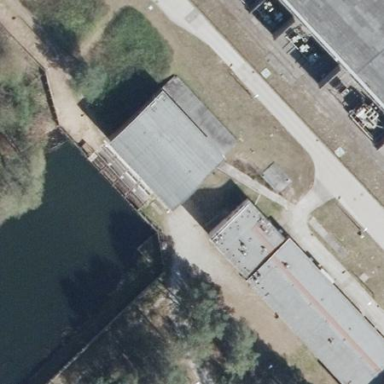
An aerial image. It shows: Industrial building.